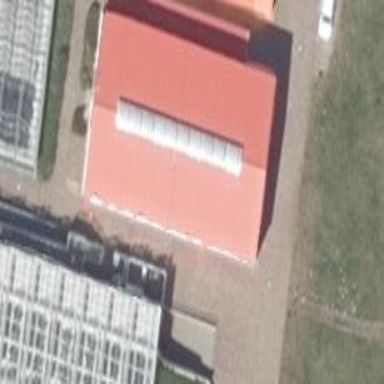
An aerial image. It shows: Greenhouse.